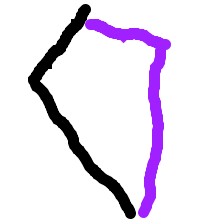
Shape: kite